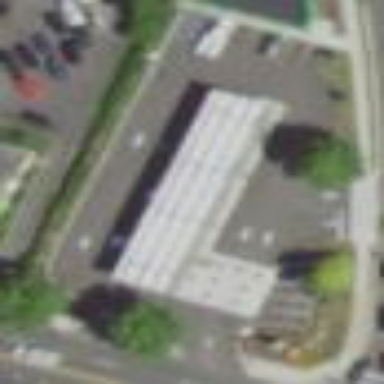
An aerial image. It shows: Fuel station.